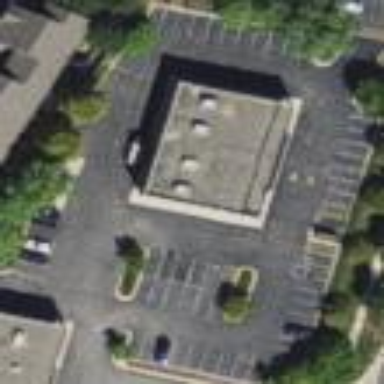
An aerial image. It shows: Parking area with surface.